Field crop: tomato
Growth stage: 1
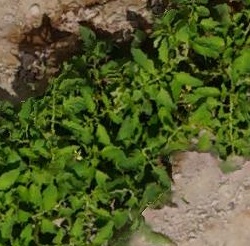
Species: tomato